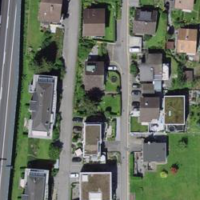
EUNIS habitat code: 57
Species observed at this site:
Silene dioica